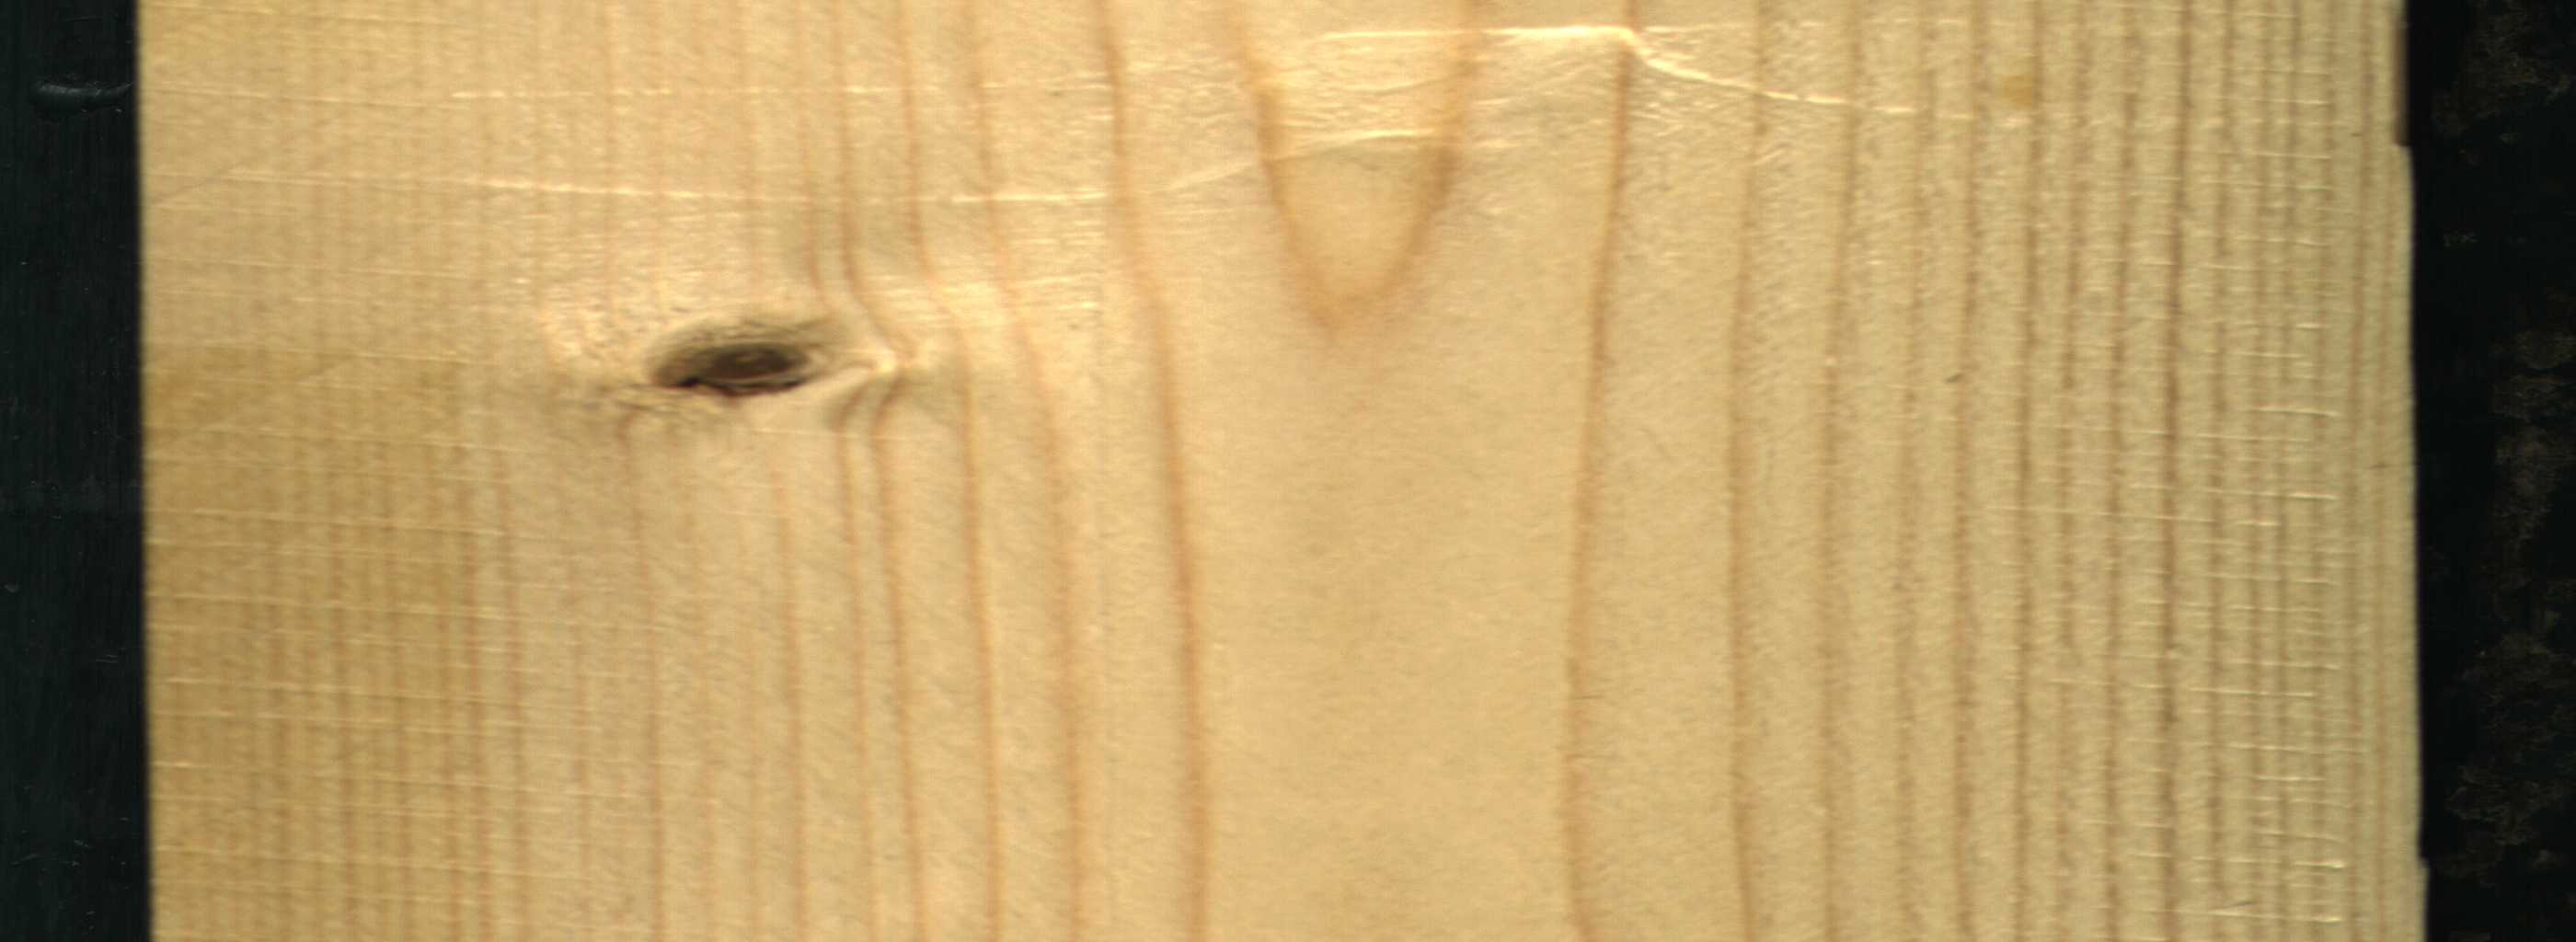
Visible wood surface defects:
Dead_Knot